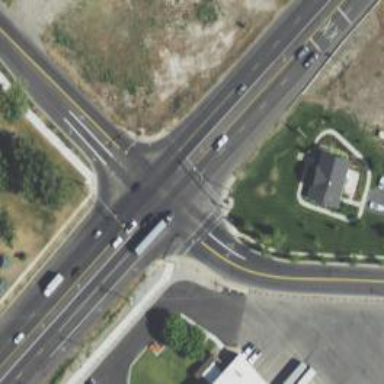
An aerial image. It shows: Crossing road.